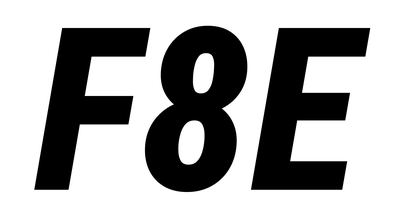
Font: Roboto-Italic_Condensed_ExtraBold_Italic